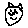
Label: cat